Interaction volume radius: 5 \u00c5
Interaction volume height: 10 \u00c5
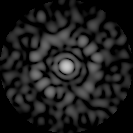
Disorder parameter: 0.8723